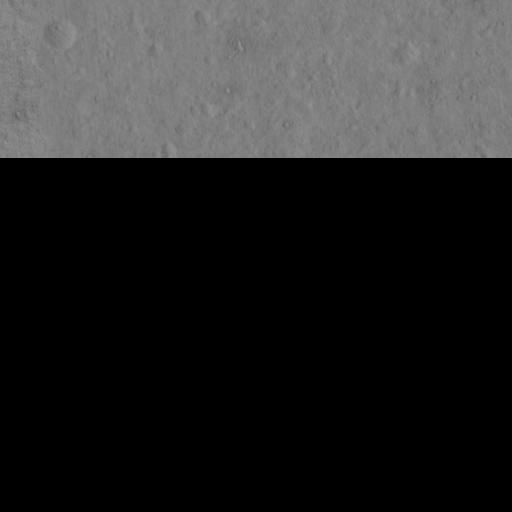
Classes present: Background